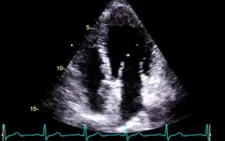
Two-dimensional transthoracic echocardiography 1 week before the radiotherapy course , illustrating the normal thickness of the left, and ,right ventricular walls,. (F) LV EF = 42% by Simpson's method. PLAX, parasternal long axis view; PSAX, parasternal short axis view; A4C, apical four chamber view.
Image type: radiology (ultrasound)